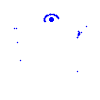
Particle: pion